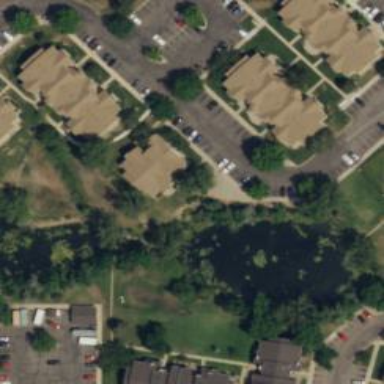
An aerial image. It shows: Residential area consisting of condominiums.